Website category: sports
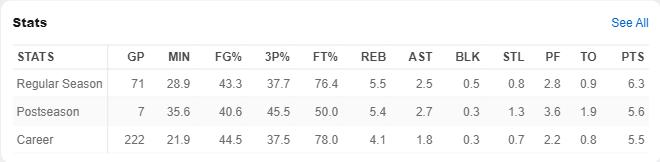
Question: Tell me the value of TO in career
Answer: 0.8

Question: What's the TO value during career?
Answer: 0.8

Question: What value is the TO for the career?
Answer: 0.8

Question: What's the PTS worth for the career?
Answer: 5.5

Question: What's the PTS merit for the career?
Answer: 5.5

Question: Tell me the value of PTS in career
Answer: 5.5

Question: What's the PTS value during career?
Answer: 5.5

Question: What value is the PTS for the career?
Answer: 5.5

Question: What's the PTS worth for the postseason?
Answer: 5.6

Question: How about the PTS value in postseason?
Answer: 5.6

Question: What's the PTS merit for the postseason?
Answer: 5.6

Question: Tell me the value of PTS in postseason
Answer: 5.6

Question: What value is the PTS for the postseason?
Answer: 5.6

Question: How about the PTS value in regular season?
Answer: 6.3

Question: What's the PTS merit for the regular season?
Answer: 6.3

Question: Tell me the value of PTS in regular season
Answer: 6.3

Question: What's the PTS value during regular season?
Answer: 6.3

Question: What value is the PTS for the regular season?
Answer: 6.3